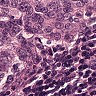
Metastatic tissue present: yes